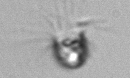
Label: Balanion